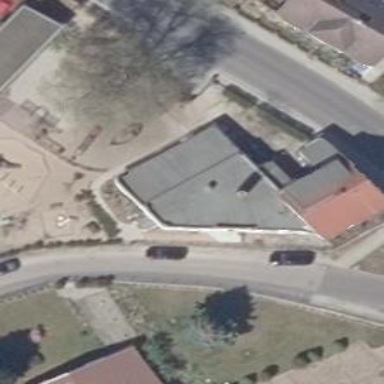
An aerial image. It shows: Kindergarten.